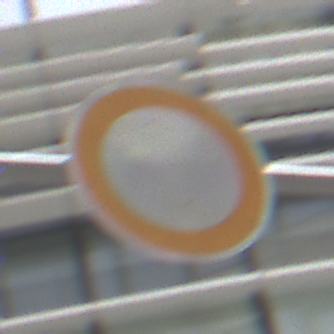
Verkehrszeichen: VerbotFahrzeugeAllerArt
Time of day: Midday
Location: Outdoor (Urban)
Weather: Overcast
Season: NotSpecified
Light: Natural